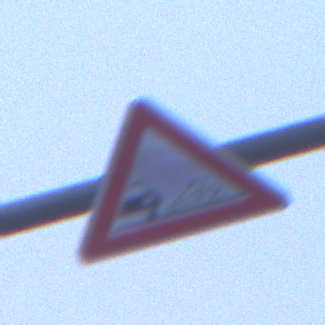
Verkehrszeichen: SplittSchotter
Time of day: SunriseSunset
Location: Outdoor (Urban)
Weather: Overcast
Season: NotSpecified
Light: Natural